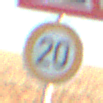
Verkehrszeichen: Geschwindigkeit20
Zusatzzeichen oben: Arbeitsstelle
Umgebung: Outdoor, Nature
Tageszeit: SunriseSunset
Wetter: Clear
Licht: Natural
Jahreszeit: NotSpecified
Kontrast: HighContrast